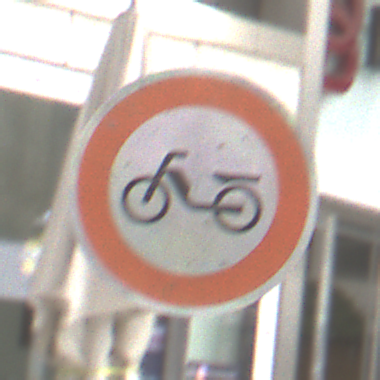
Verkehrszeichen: VerbotMofas
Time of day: Midday
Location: Outdoor (Urban)
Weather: Overcast
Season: NotSpecified
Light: Natural